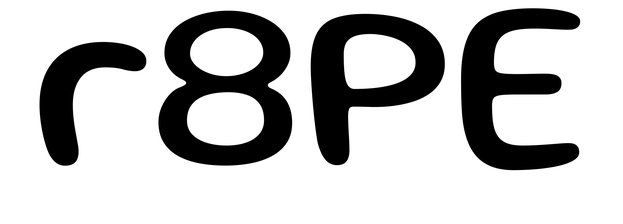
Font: Gluten_Regular